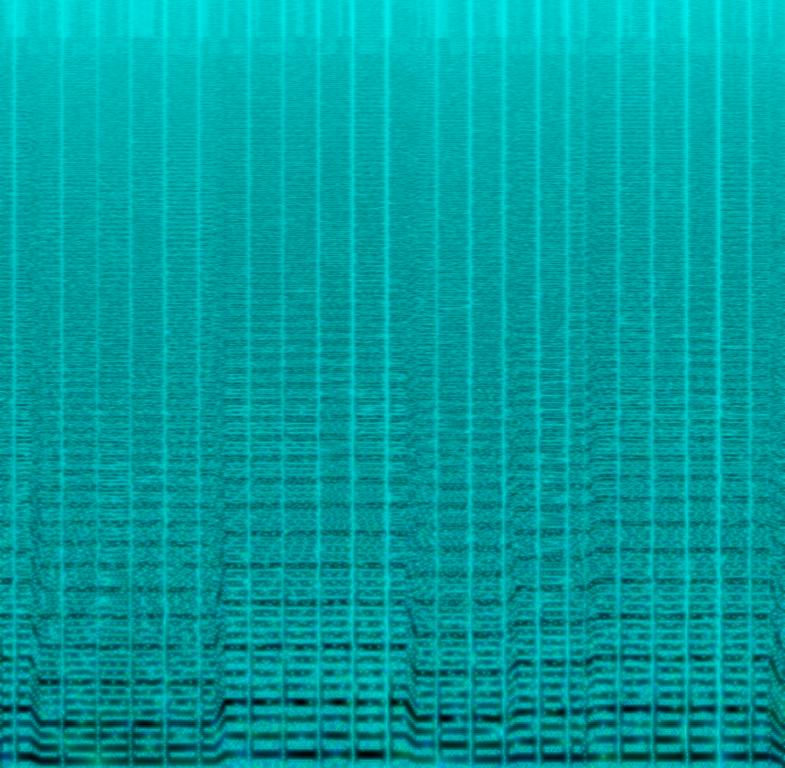
This music is instrumental. The tempo is fast with a synthesiser arrangement. The music is youthful, buoyant, punchy, groovy and futuristic. This music is Synthpop/ Technopop.